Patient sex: M
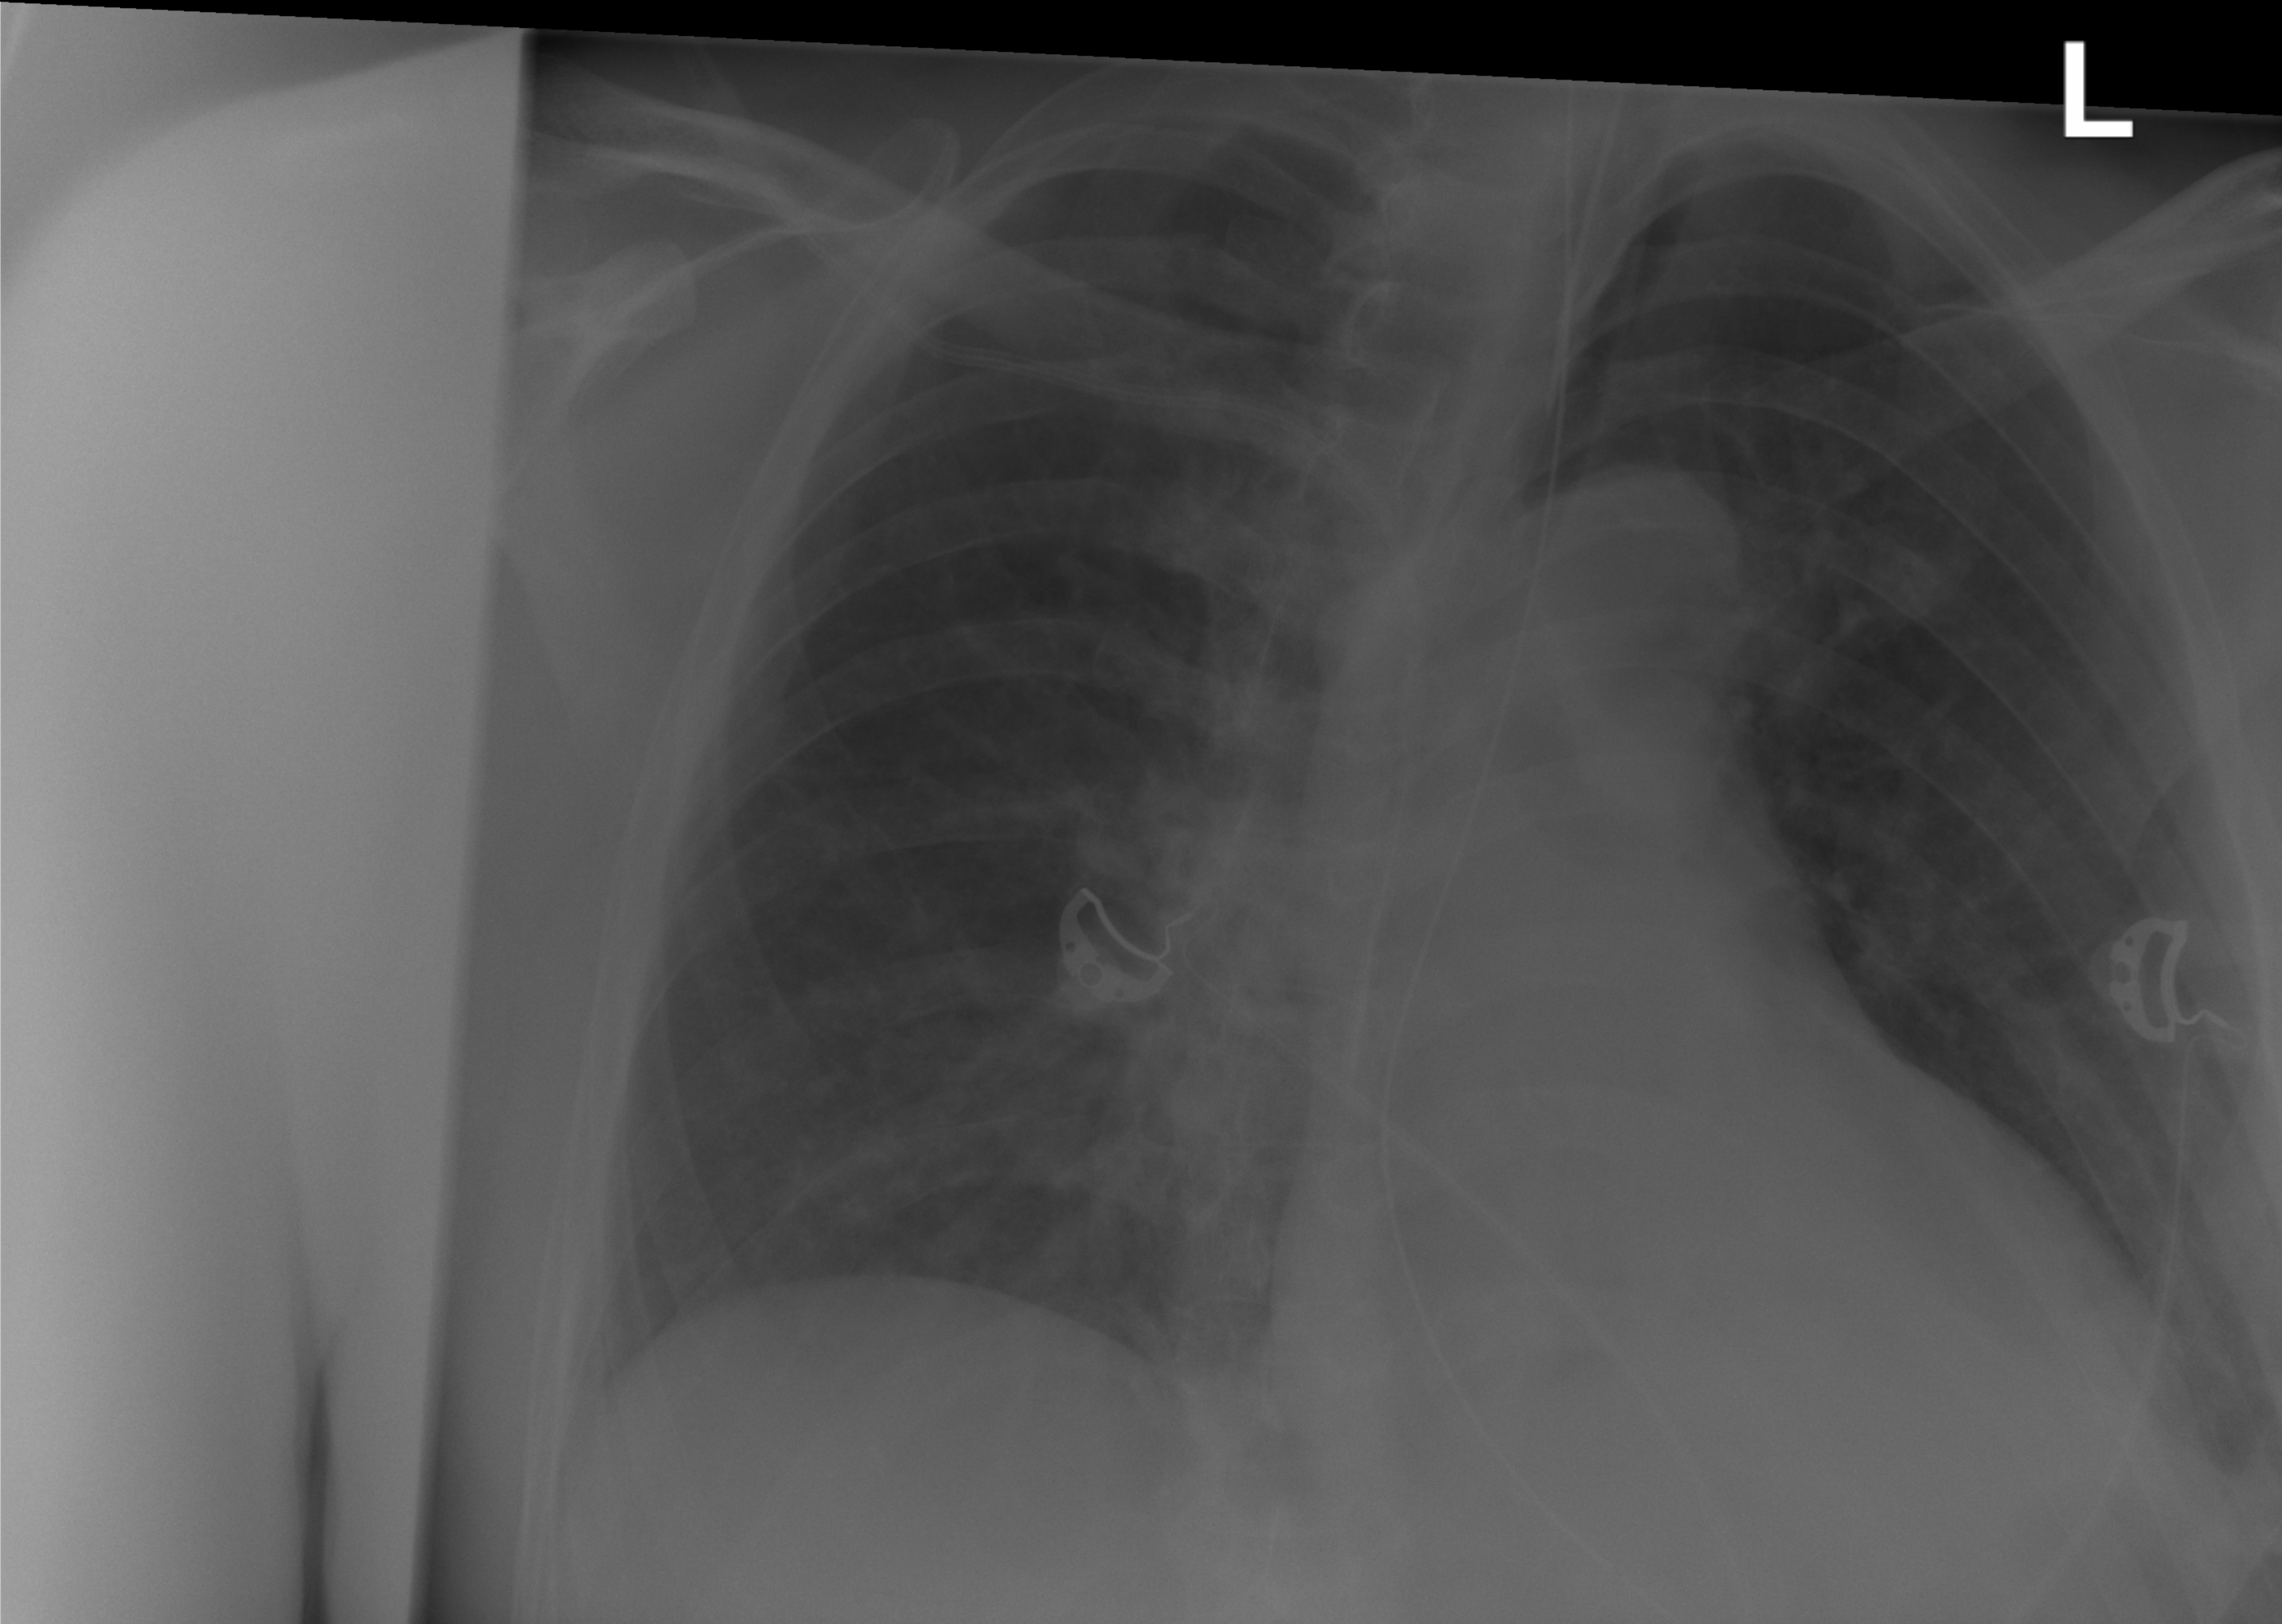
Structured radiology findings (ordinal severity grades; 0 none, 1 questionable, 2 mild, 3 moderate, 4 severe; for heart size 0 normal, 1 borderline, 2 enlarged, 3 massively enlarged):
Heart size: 1
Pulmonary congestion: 2
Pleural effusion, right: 0
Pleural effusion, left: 2
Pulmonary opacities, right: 2
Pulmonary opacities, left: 0
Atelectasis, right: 0
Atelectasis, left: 2